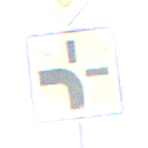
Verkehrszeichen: VerlaufVorfahrtsstrasse1
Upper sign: Vorfahrtsstrasse
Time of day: MorningAfternoon
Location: Outdoor (Nature)
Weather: PartlyCloudy
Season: NotSpecified
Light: Natural